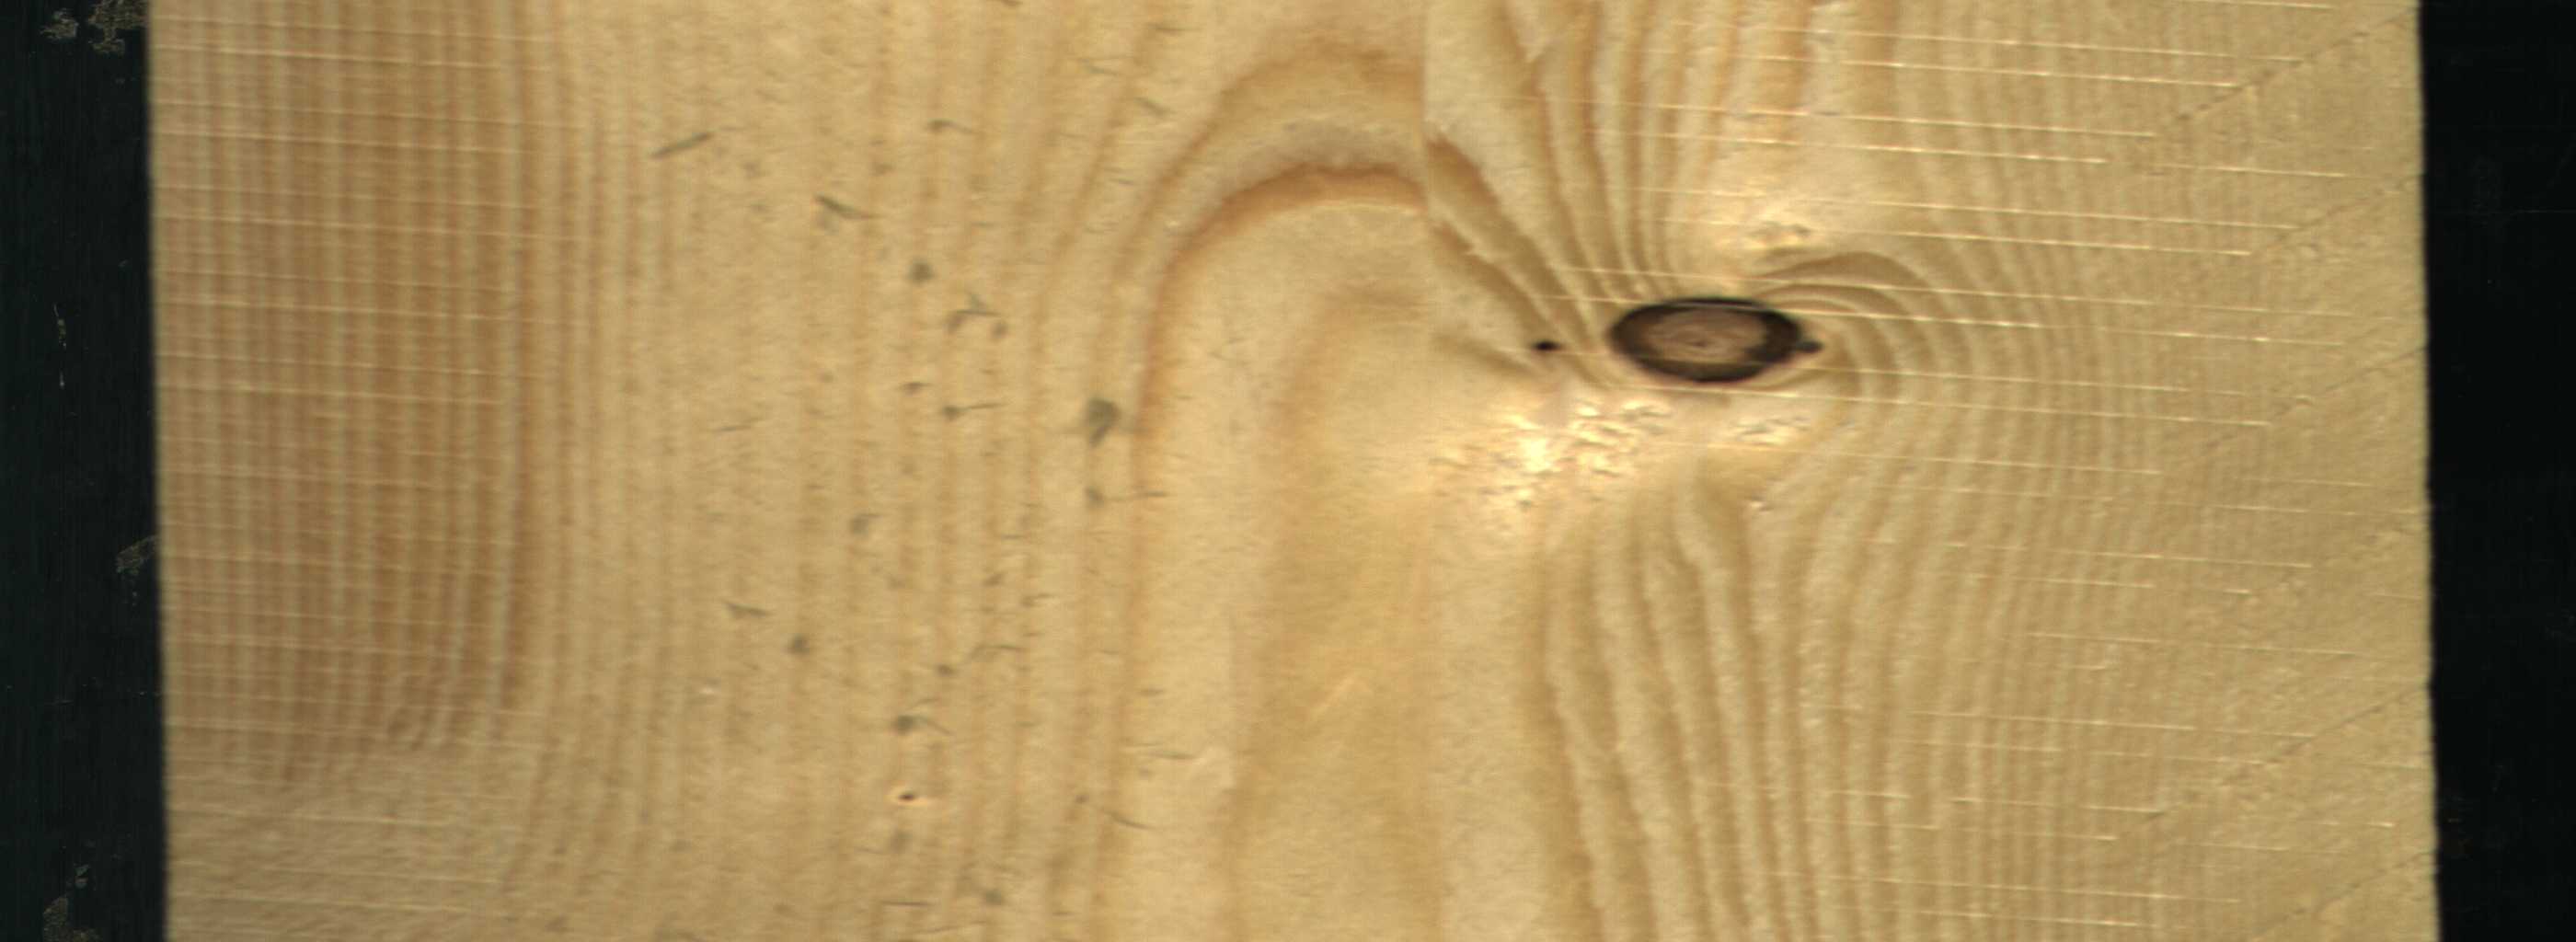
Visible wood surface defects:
Dead_Knot